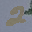
Label: 2